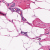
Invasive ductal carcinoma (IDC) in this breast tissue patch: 0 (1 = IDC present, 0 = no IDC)